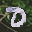
Label: 0